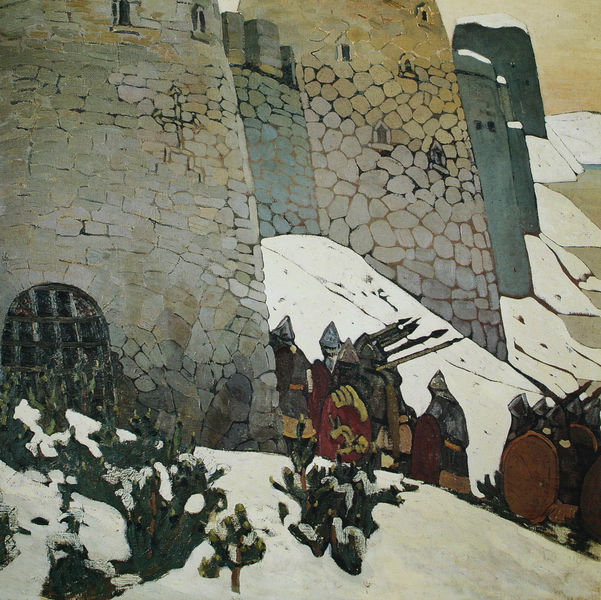
Titel: Der Rundgang
Künstler: Nikolaj Roerich
Standort: St. Petersburg
Institution: Russisches Museum
Schlagwörter: blau, gemälde, himmel, kampf, weiß, bäume, gelb, grün, landschaft, ocker, ausschnitt, braun, fenster, grau, zeichnung, rot, schnee, beige, mützen, steine, zweige, büsche, gitter, sträucher, spitzen, pflanzen, bogen, berge, zug, mauer, dunkelgrün, winter, tannen, krieg, soldaten, detail, tor, zinnen, fugen, schild, burg, kreuz, türme, festung, mauerwerk, schilder, streit, waffen, helm, tanne, ritter, heer, rüstung, wappen, helme, kerker, blaugrau, mauern, mittelalter, wams, fichten, aussen, stadtmauer, kreuzzug, lanzen, visier, hellebarden, speere, bruchstein, heimkehr, rückkehr, schießscharten, bunker, schilde, rüstungen, verschneit, burgmauer, schneehaufen, staffelung, schießscharte, scharten, schil, einzug, kapuzen, schneedecke, burgberg, speerspitzen, belagerung, burgfried, bewaffnung, verlies, bewaffnete, bugmauer, lanzenspitzen